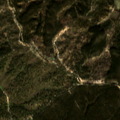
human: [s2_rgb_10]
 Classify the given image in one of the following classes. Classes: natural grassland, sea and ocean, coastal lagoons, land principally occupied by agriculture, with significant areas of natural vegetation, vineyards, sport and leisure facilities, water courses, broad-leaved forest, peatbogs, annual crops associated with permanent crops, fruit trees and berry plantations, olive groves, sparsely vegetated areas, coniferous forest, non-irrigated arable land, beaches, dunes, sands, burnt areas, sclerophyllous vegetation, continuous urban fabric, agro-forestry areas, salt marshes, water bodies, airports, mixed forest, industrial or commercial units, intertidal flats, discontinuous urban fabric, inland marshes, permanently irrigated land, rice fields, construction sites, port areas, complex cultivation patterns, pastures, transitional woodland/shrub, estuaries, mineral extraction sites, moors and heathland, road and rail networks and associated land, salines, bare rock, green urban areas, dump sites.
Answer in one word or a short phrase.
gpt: rice fields, agro-forestry areas, broad-leaved forest, transitional woodland/shrub